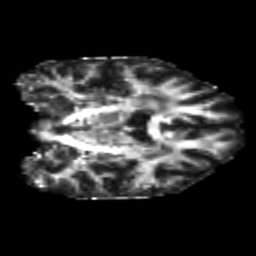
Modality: FA
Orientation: coronal
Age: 21
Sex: female
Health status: healthy
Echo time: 0.074 s